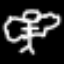
Label: angel